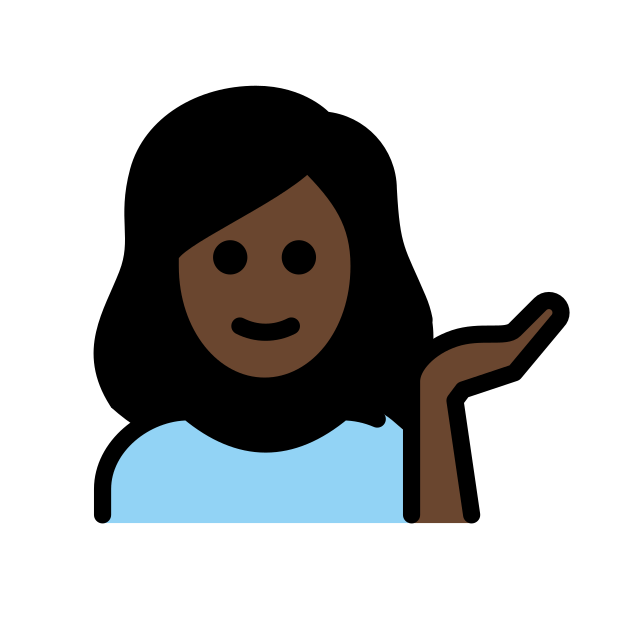
woman tipping hand: dark skin tone